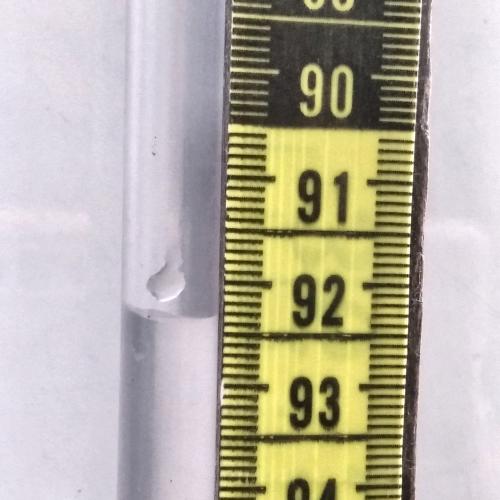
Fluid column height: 92.3 cm